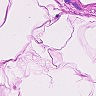
Metastatic tissue present: no